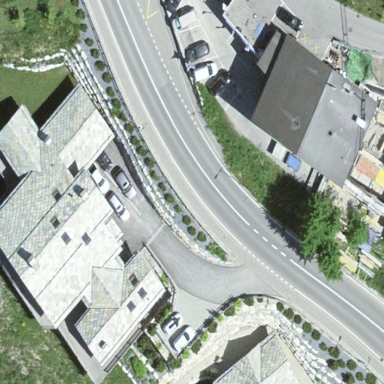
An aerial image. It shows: Detached building.